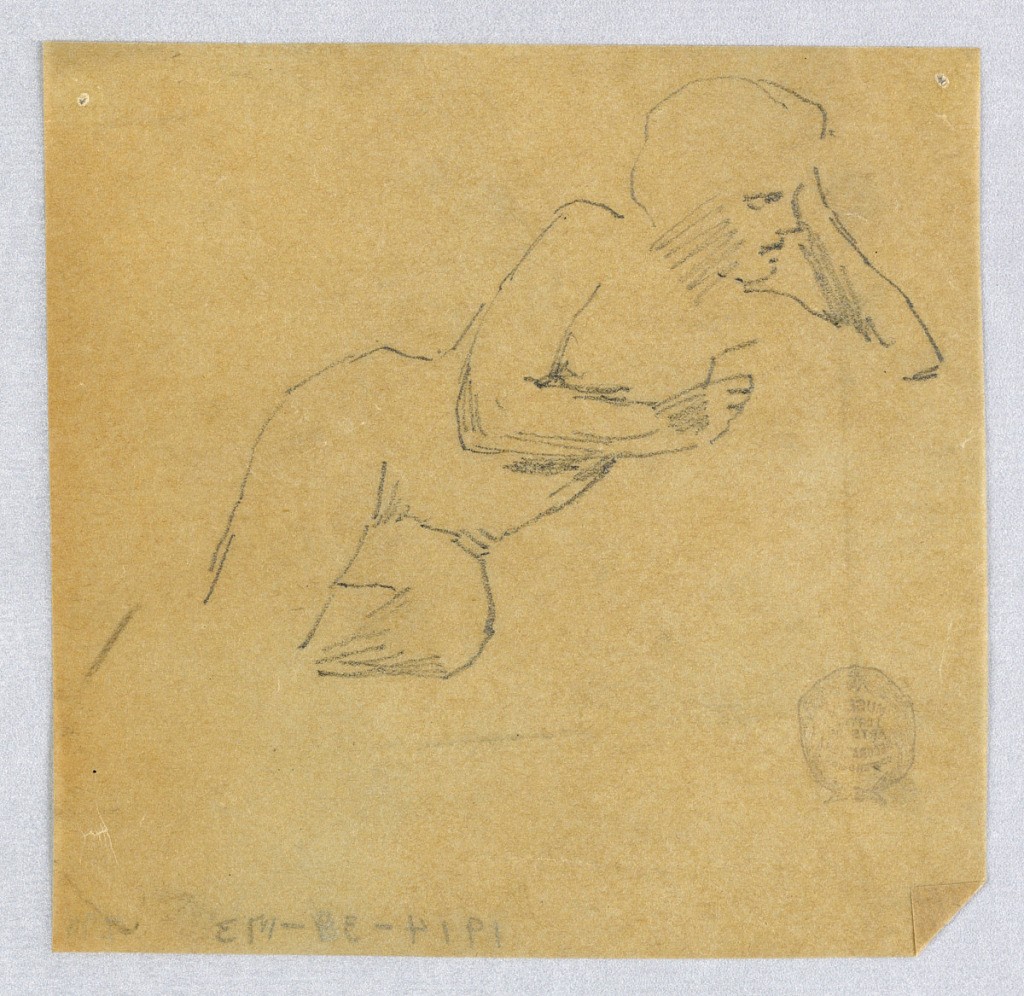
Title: Sketch of Female Nude
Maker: Francis Augustus Lathrop, American, 1849–1909
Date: ca. 1895
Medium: Graphite on tracing paper
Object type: Drawing
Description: Woman in semi-reclining position, looking off to the right in profile.